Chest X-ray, AP view. Patient: 33 years old, sex M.
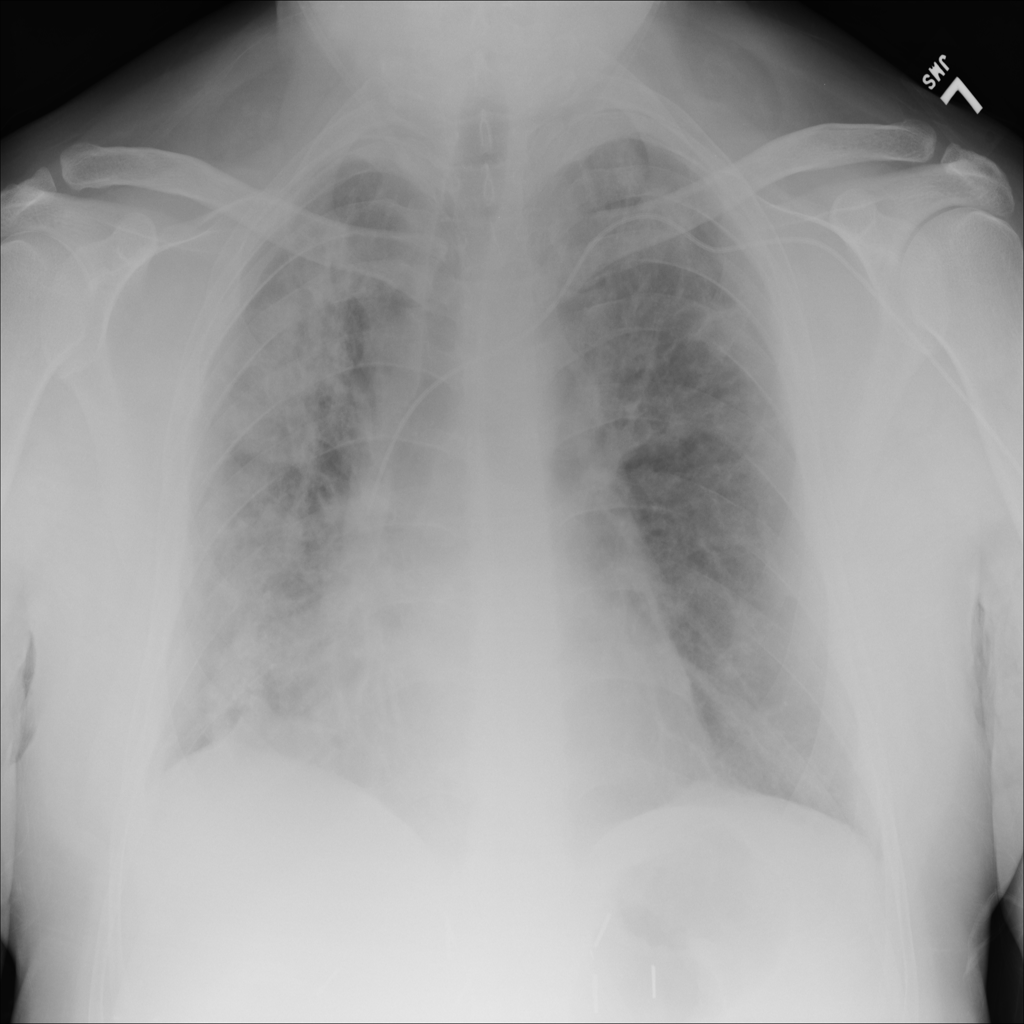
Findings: Infiltration, Pneumonia